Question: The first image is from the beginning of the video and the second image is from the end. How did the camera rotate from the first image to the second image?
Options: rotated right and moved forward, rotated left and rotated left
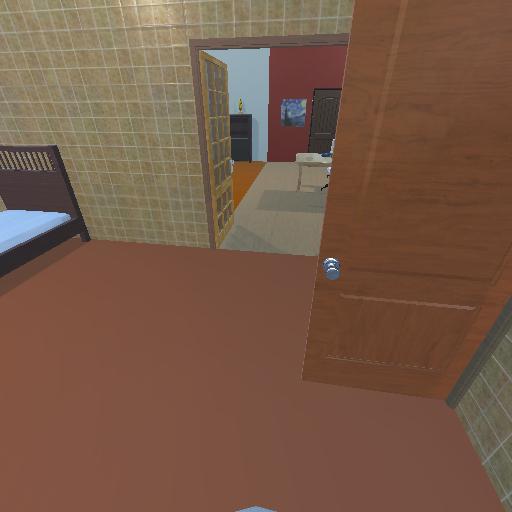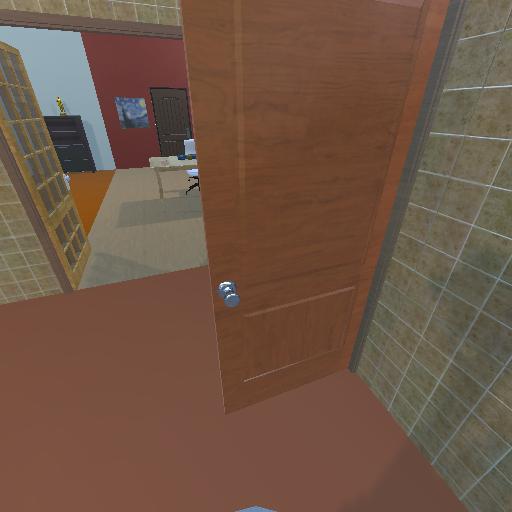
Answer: rotated right and moved forward